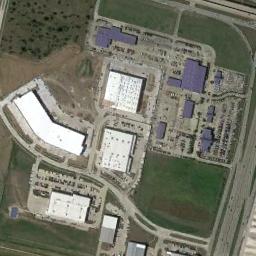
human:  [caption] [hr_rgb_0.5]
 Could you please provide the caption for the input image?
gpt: The buildings in the industrial area are scattered .

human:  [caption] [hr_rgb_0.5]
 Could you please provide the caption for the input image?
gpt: In an industrial area, There are factories and roads, Many parking lots, Open-air items, And green belts .

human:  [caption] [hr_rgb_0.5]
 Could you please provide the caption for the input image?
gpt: There are many houses of different shapes and sizes in the industrial zone .

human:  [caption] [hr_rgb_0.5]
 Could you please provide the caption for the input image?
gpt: The industrial area with lots of industrial equipment, Several white workshops and purple workshops is surrounded by lawns .

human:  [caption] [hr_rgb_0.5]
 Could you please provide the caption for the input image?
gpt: There are some white buildings and some green lawns on the industrial area .